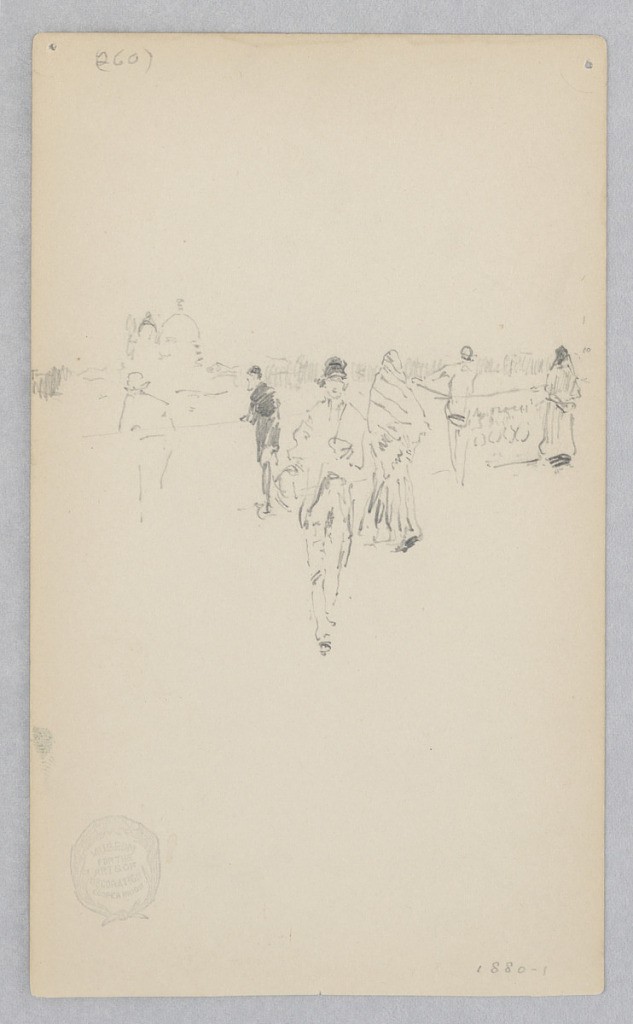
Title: View of Venice, Italy
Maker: Robert Frederick Blum, American, 1857–1903
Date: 1880–1881
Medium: Graphite on wove paper
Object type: Drawing
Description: Sketch of figures along a canal  in Venice with St. Mark's Cathedral in the background.